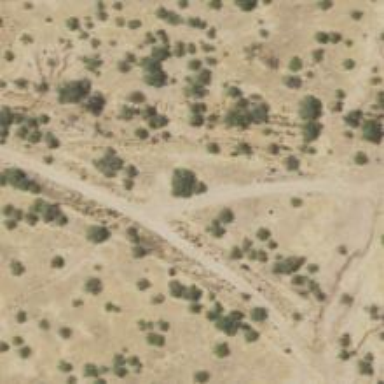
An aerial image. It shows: Track road.